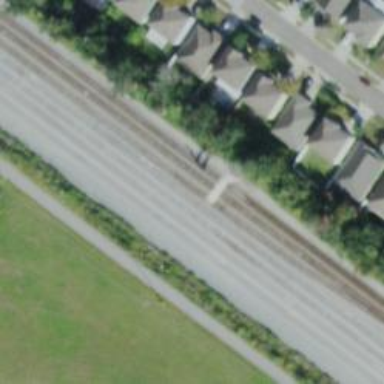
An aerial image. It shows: Railway signal.